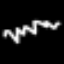
Label: squiggle